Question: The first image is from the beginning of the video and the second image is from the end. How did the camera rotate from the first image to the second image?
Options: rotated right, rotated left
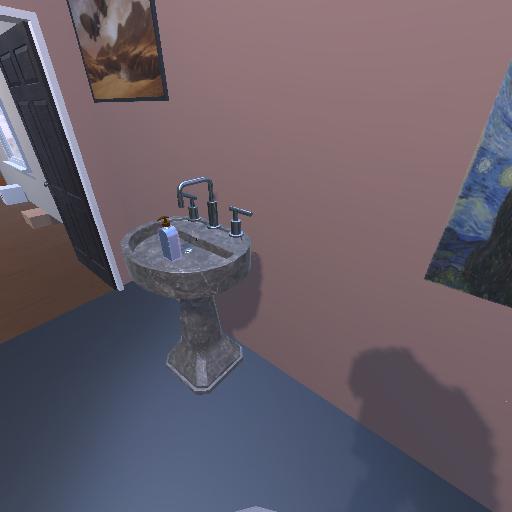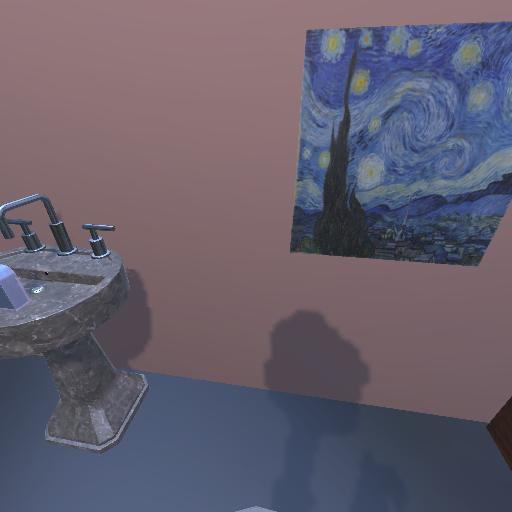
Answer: rotated right